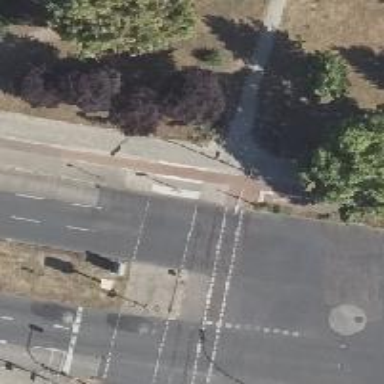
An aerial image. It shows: Road crossing with traffic signals.